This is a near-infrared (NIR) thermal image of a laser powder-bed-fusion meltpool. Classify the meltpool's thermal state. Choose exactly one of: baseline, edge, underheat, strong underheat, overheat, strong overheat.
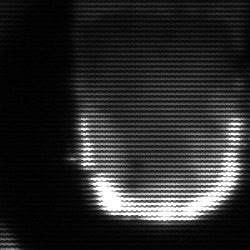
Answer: baseline